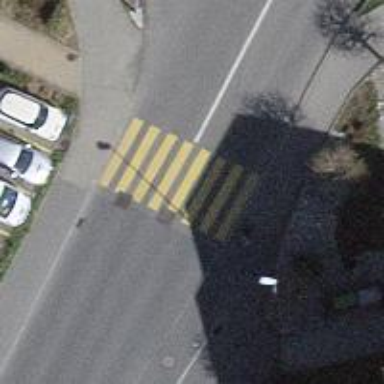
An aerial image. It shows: Pedestrian crossing with zebra markings on the footway.